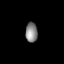
Tissue: lung
Cell type: Endothelial cells
Senescence score: 0.6023
Nuclear area (px): 234
Mean DAPI intensity: 134.735